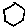
Label: hexagon